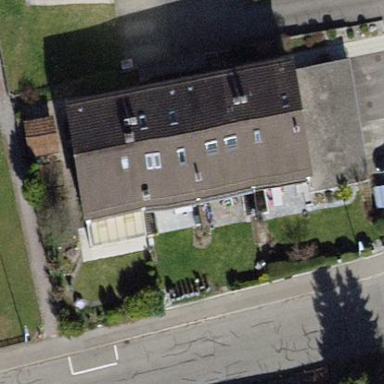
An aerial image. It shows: Building with tile roof.